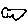
Label: cloud